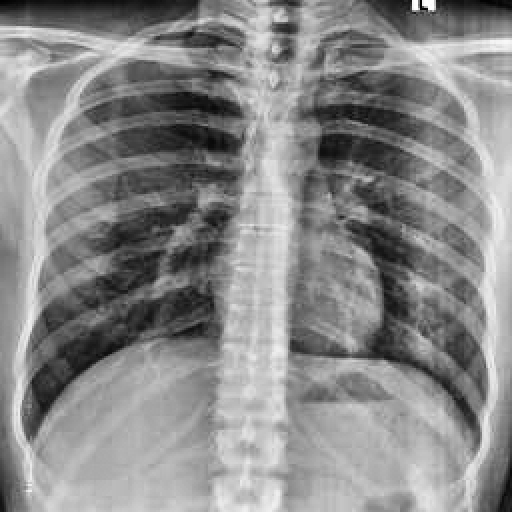
Finding: NORMAL